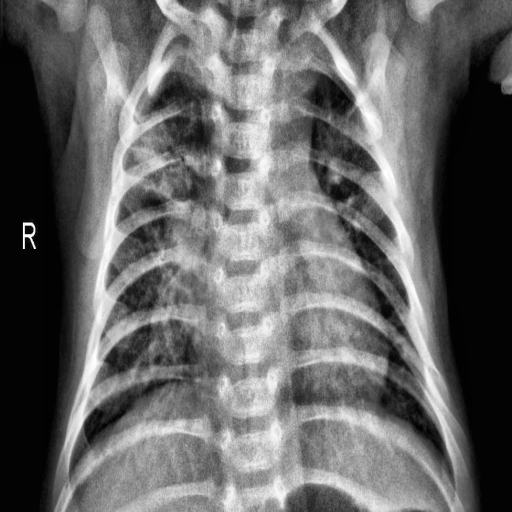
Finding: PNEUMONIA